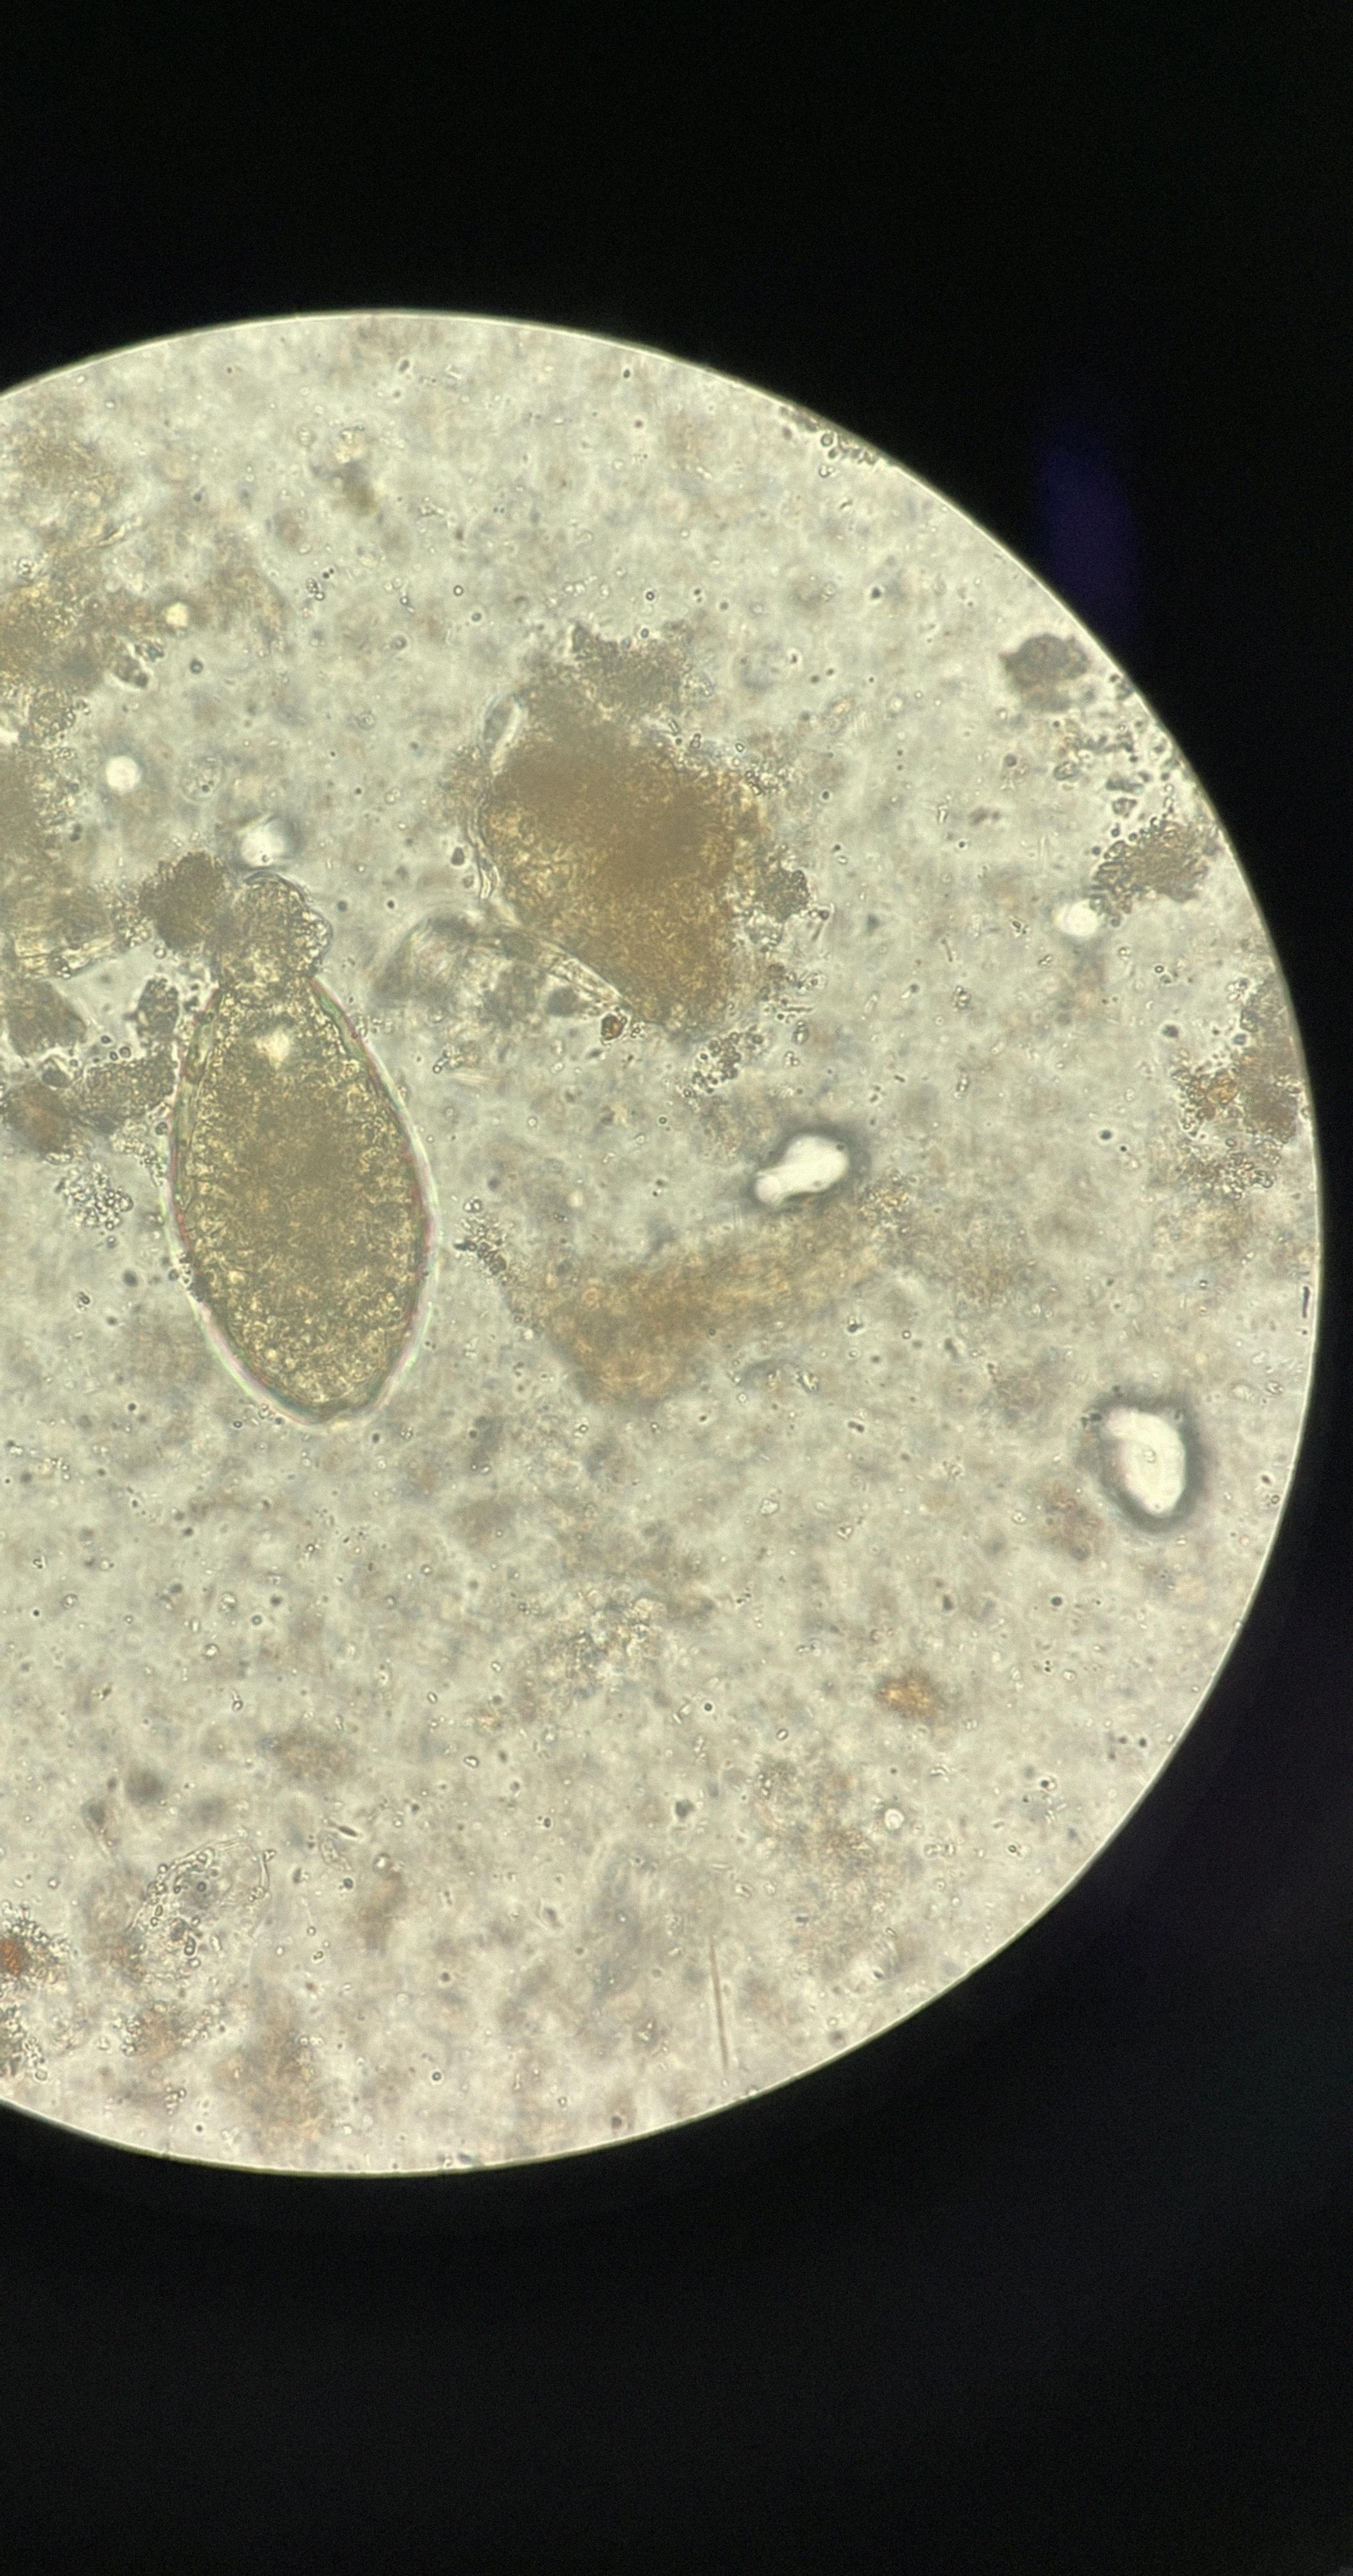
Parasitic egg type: Fasciolopsis buski